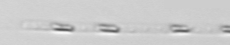
Label: Leptocylindrus